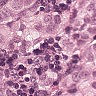
Metastatic tissue present: yes